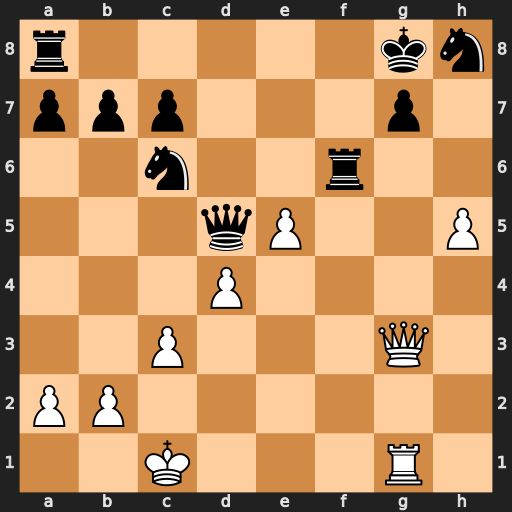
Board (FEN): r5kn/ppp3p1/2n2r2/3qP2P/3P4/2P3Q1/PP6/2K3R1
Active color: w
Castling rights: -
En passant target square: -
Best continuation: Qxg7#